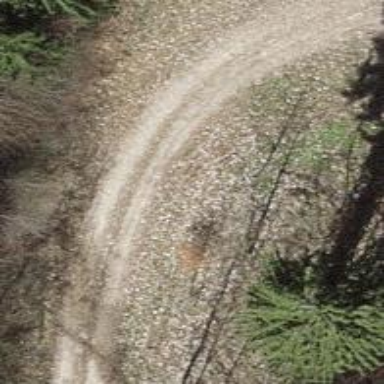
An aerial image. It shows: Well-maintained track road of grade 1.